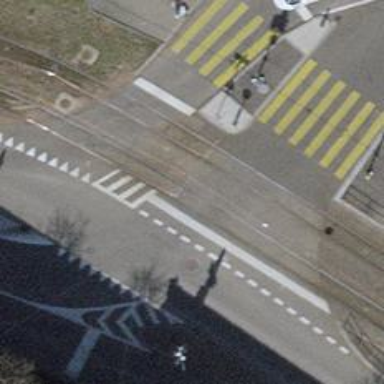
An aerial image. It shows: Tram level crossing on the railway.